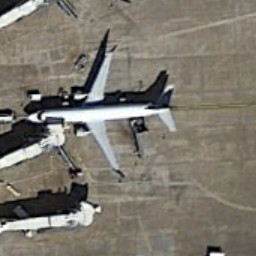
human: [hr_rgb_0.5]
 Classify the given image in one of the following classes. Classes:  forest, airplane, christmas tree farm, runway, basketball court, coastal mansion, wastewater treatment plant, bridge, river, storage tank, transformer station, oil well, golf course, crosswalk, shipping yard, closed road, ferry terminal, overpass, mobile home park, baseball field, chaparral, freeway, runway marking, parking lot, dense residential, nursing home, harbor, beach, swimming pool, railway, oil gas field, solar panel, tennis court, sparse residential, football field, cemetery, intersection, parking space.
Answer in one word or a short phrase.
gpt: airplane